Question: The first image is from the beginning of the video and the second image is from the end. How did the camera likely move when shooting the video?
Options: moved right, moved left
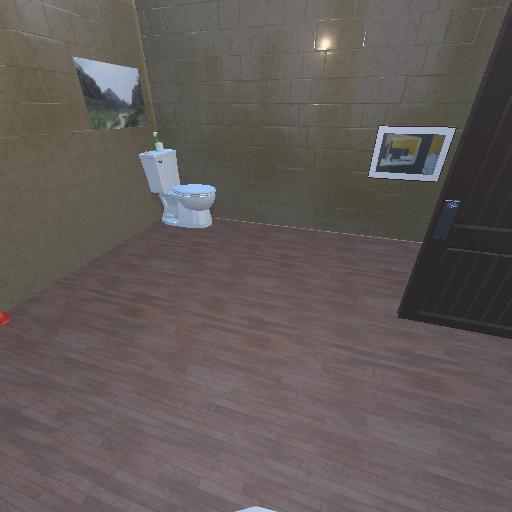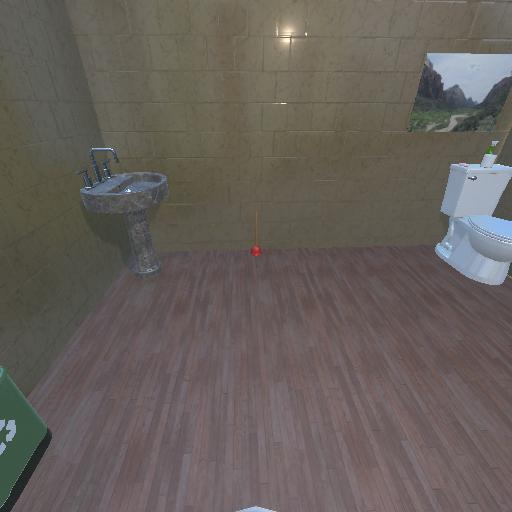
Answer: moved right